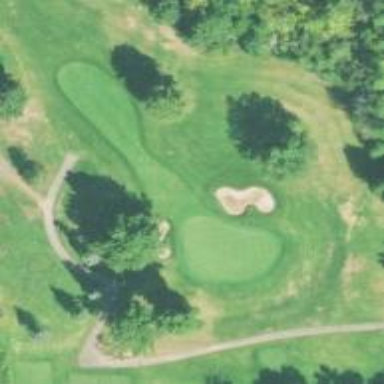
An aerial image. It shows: View of golf hole.